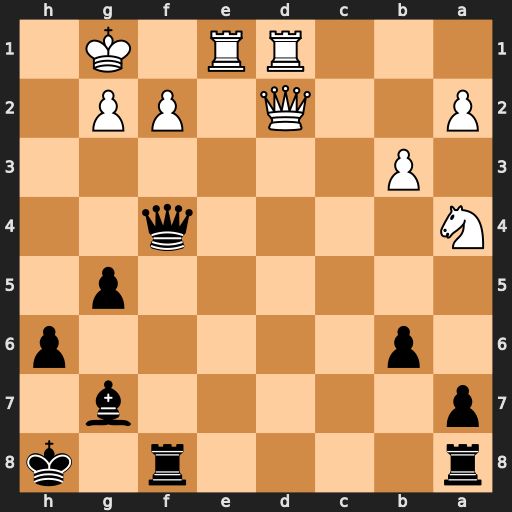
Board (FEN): r4r1k/p5b1/1p5p/6p1/N4q2/1P6/P2Q1PP1/3RR1K1
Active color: b
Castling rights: -
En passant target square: -
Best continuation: Qxd2 Rxd2 b5 Re4 bxa4